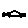
Label: car